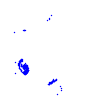
Particle: kaon